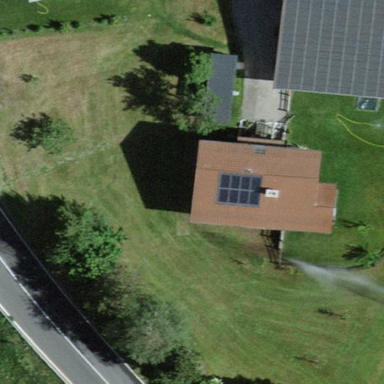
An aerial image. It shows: Simple house.